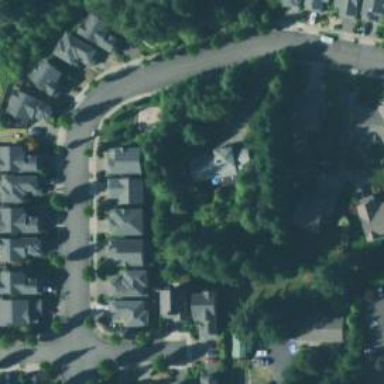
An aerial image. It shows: Neighborhood.